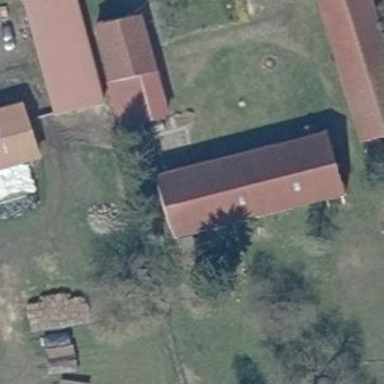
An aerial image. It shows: Farm auxiliary building.